Interaction volume radius: 10 \u00c5
Interaction volume height: 25 \u00c5
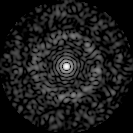
Disorder parameter: 0.8307